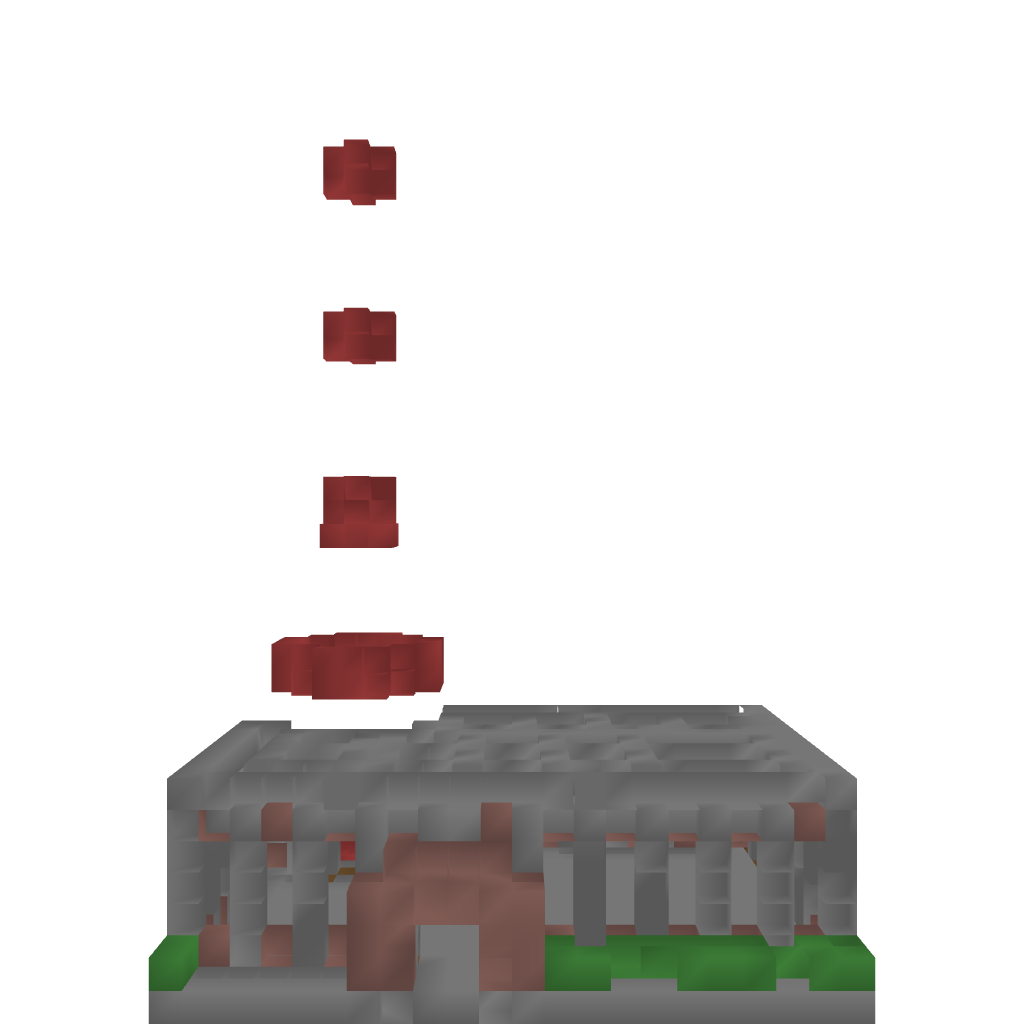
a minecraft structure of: Medium Factory bad low quality